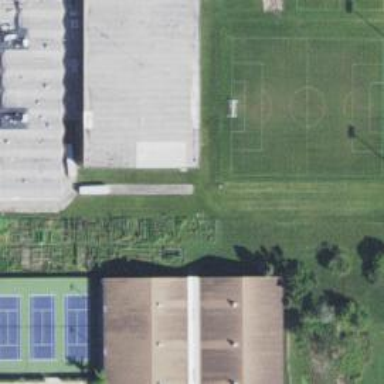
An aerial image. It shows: Soccer pitch for leisure land activities.